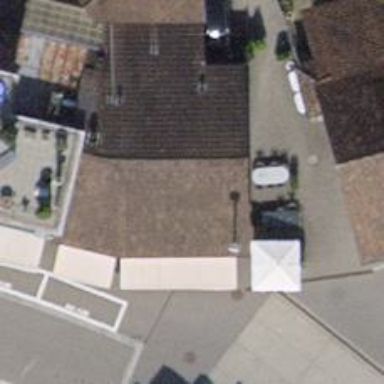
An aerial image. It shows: Cafe.